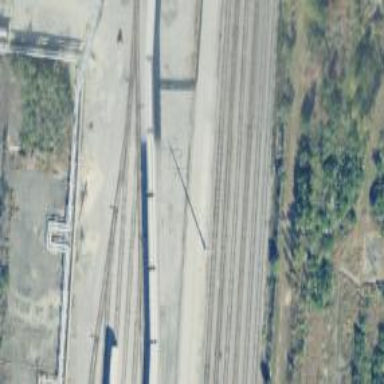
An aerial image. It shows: Railway spur service.